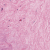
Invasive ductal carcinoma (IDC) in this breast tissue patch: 0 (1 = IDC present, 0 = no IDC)